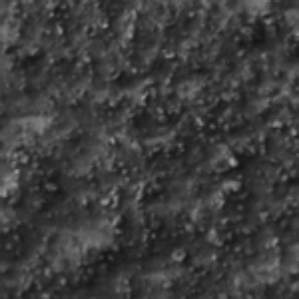
Label: frost